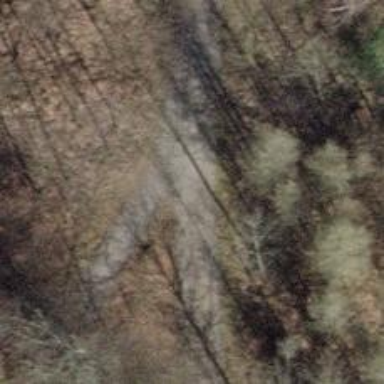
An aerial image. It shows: Gravel track with grade 2 tracktype.